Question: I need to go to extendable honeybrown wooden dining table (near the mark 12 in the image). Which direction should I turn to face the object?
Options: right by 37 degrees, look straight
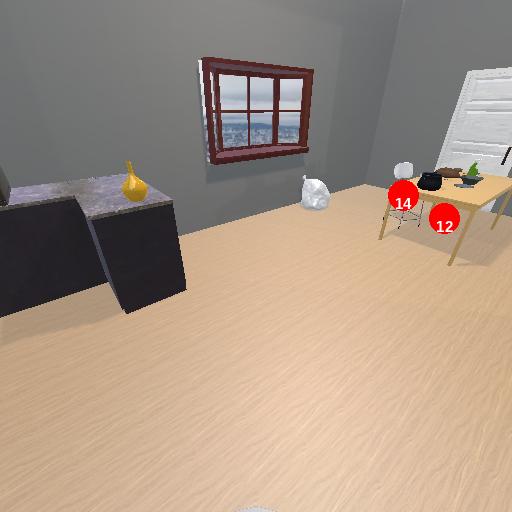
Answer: right by 37 degrees